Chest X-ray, PA view. Patient: 66 years old, sex M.
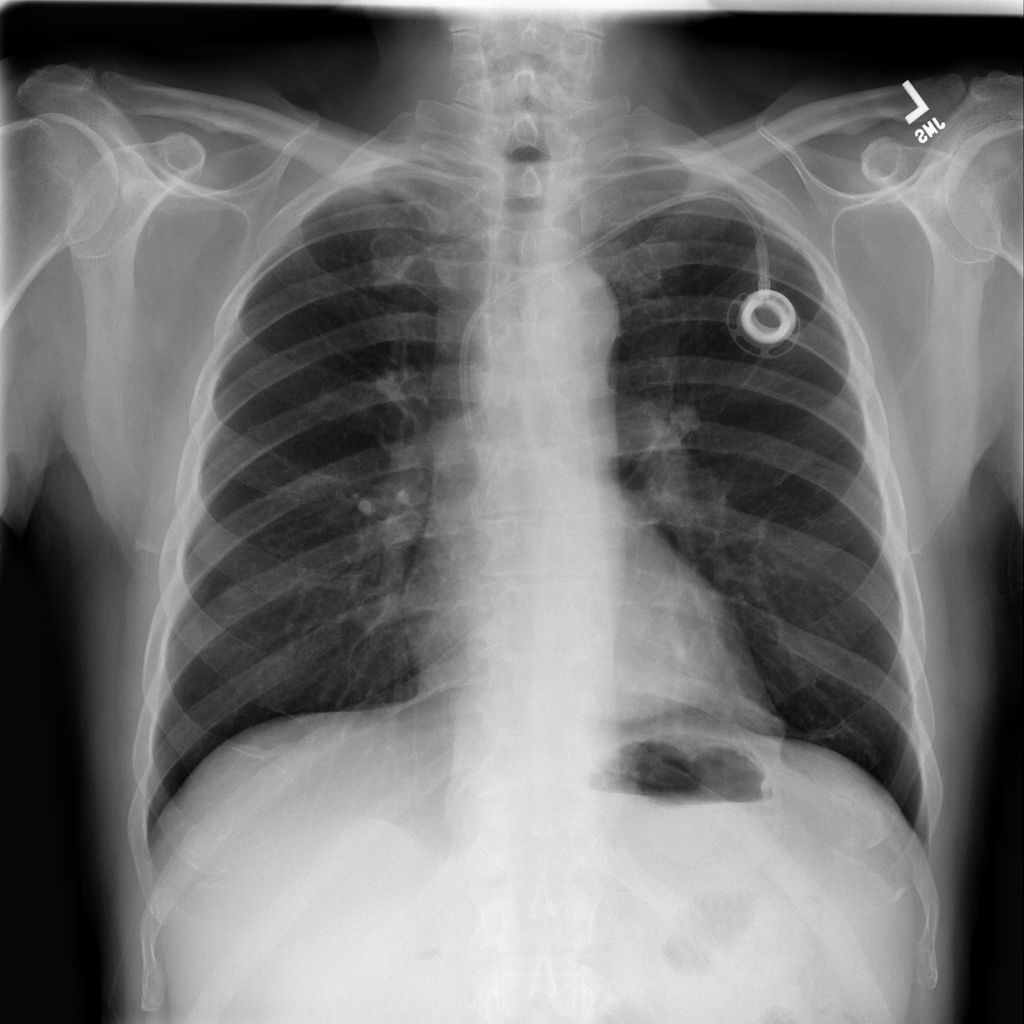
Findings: No Finding